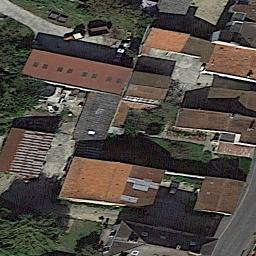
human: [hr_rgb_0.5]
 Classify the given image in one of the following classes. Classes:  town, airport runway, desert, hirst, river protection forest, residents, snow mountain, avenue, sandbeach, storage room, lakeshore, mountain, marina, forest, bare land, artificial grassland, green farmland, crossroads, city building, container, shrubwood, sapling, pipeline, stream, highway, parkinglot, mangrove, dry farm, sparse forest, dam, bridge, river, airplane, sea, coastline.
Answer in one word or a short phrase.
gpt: residents